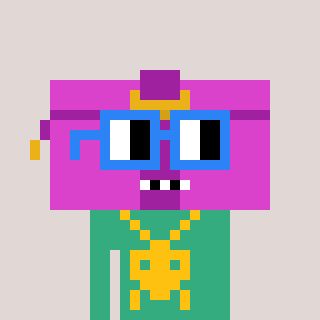
a pixel art character with square blue glasses, a clutch-shaped head and a teal-colored body on a warm background